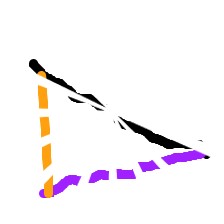
Shape: triangle